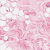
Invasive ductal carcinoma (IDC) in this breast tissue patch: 0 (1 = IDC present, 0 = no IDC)